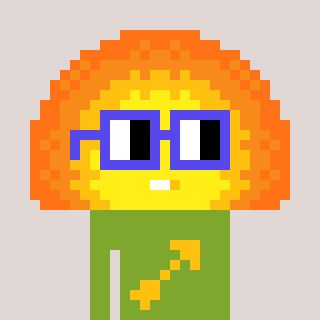
a pixel art character with square blue glasses, a sunset-shaped head and a slimegreen-colored body on a warm background